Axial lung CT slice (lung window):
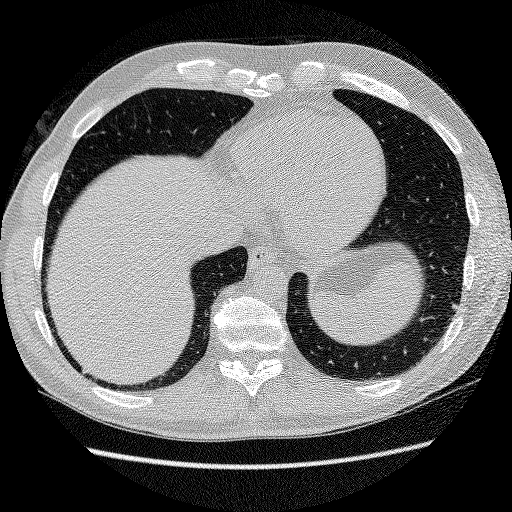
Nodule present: yes
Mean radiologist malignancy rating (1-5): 2.5